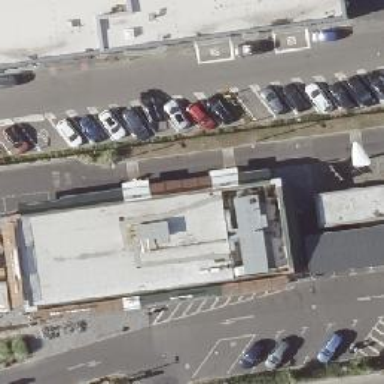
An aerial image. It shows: Fast food establishment.